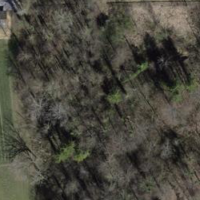
EUNIS habitat code: 41
Species observed at this site:
Anacamptis pyramidalis